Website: walmart
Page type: payment
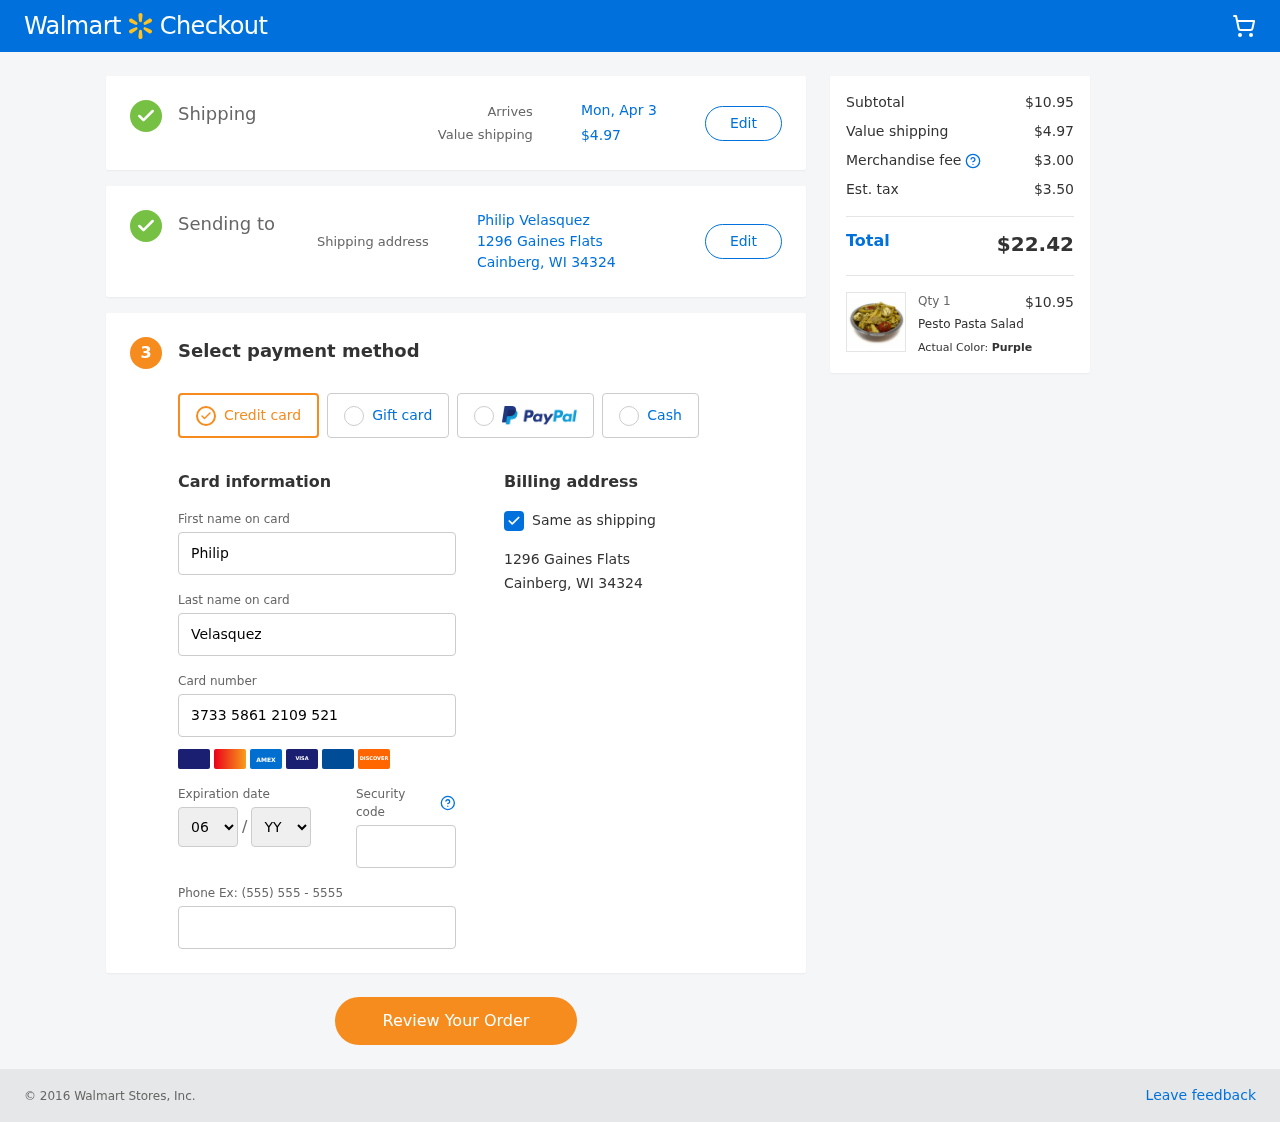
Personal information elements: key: PII_CARD_EXPIRY_MONTH
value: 06
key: PII_CARD_EXPIRY_YEAR
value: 27
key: PII_CITY_STATE_ZIP
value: Cainberg, WI 34324
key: PII_FULLNAME
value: Philip Velasquez
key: PII_STREET
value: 1296 Gaines Flats
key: PII_FIRSTNAME
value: Philip
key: PII_LASTNAME
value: Velasquez
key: PII_CARD_NUMBER
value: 3733 5861 2109 521
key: PII_CARD_CVV
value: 3105
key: PII_PHONE
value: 4415557193
Product elements: key: PRODUCT1_NAME
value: Pesto Pasta Salad
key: PRODUCT1_PRICE
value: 10.95
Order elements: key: ORDER_DELIVERY_DATE
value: Mon, Apr 3
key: ORDER_SHIPPING_COST
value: $4.97
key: ORDER_SUBTOTAL
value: $10.95
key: ORDER_MERCHANDISE_FEE
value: $3.00
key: ORDER_TAX
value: $3.50
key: ORDER_TOTAL
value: $22.42
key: ORDER_NUM_ITEMS
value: Qty 1